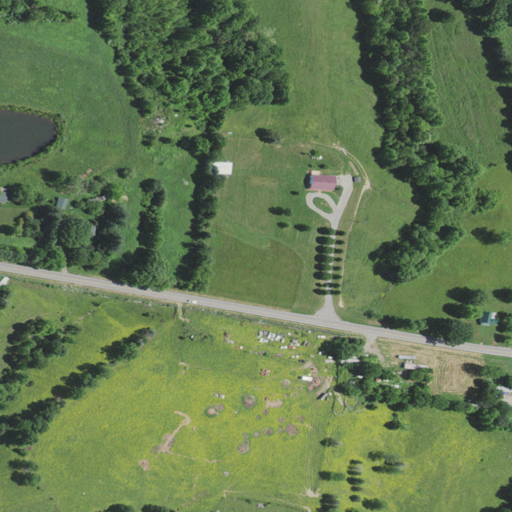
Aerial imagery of ridge(s) in Kentucky named Bethel Ridge containing pasture, deciduous forest, mixed forest, open development, low intensity development, medium intensity development, and open water